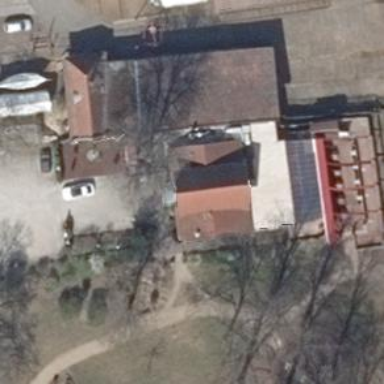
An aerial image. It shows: Restaurant.